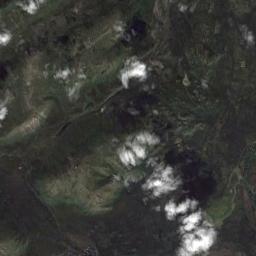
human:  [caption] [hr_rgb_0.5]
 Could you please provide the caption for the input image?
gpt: Sparse white clouds on green earth .

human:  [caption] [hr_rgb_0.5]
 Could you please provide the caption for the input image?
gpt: The white cloud is above the mountain .

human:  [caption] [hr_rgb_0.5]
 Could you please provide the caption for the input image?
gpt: There is a layer of floating clouds on the sea .

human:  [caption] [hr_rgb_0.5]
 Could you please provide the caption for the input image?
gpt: The cumulus clouds are located above the land covered by some vegetation while some ups and downs are on the land .

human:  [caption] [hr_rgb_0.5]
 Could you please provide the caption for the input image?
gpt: A few pieces of clouds over a plain .